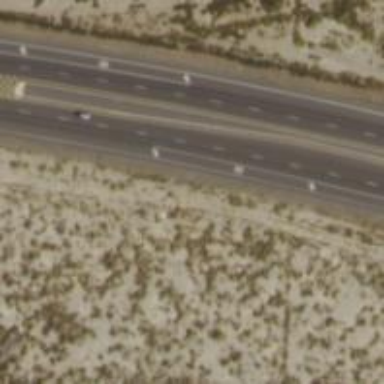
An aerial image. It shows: Asphalt trunk highway classified as expressway.